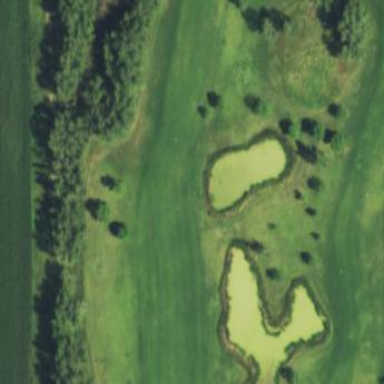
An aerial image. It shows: Golf fairway surrounded by grass.